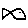
Label: fish